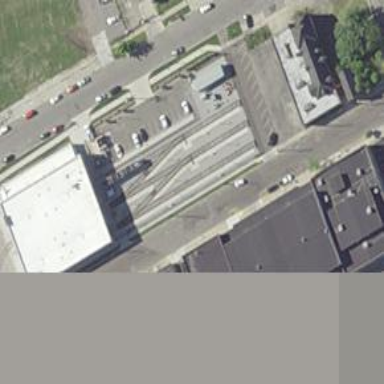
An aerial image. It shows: Tram railway yard.